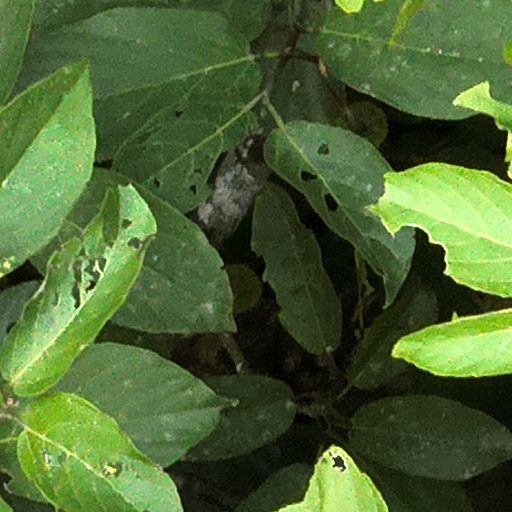
Species: Apeiba membranacea
GBIF accepted scientific name: Apeiba membranacea
Crown area (m\u00b2): 281.192